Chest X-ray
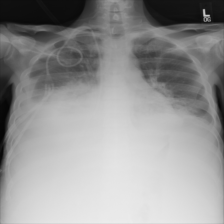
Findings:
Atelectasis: negative
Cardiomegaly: negative
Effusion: positive
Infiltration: negative
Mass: negative
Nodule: negative
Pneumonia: negative
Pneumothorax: negative
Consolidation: negative
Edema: negative
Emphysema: negative
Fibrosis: negative
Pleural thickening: negative
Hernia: negative